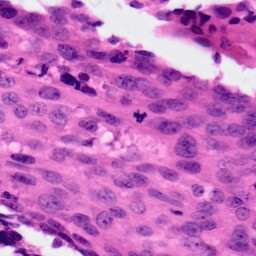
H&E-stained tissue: Ovarian